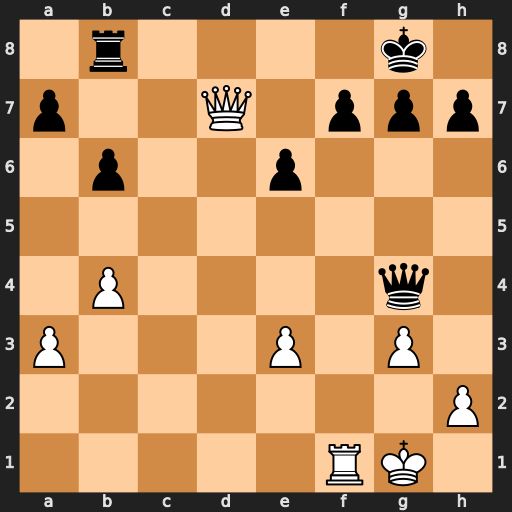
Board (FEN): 1r4k1/p2Q1ppp/1p2p3/8/1P4q1/P3P1P1/7P/5RK1
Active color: w
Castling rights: -
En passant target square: -
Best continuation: Qxf7+ Kh8 Qf8+ Rxf8 Rxf8#